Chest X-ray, PA view. Patient: 35 years old, sex F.
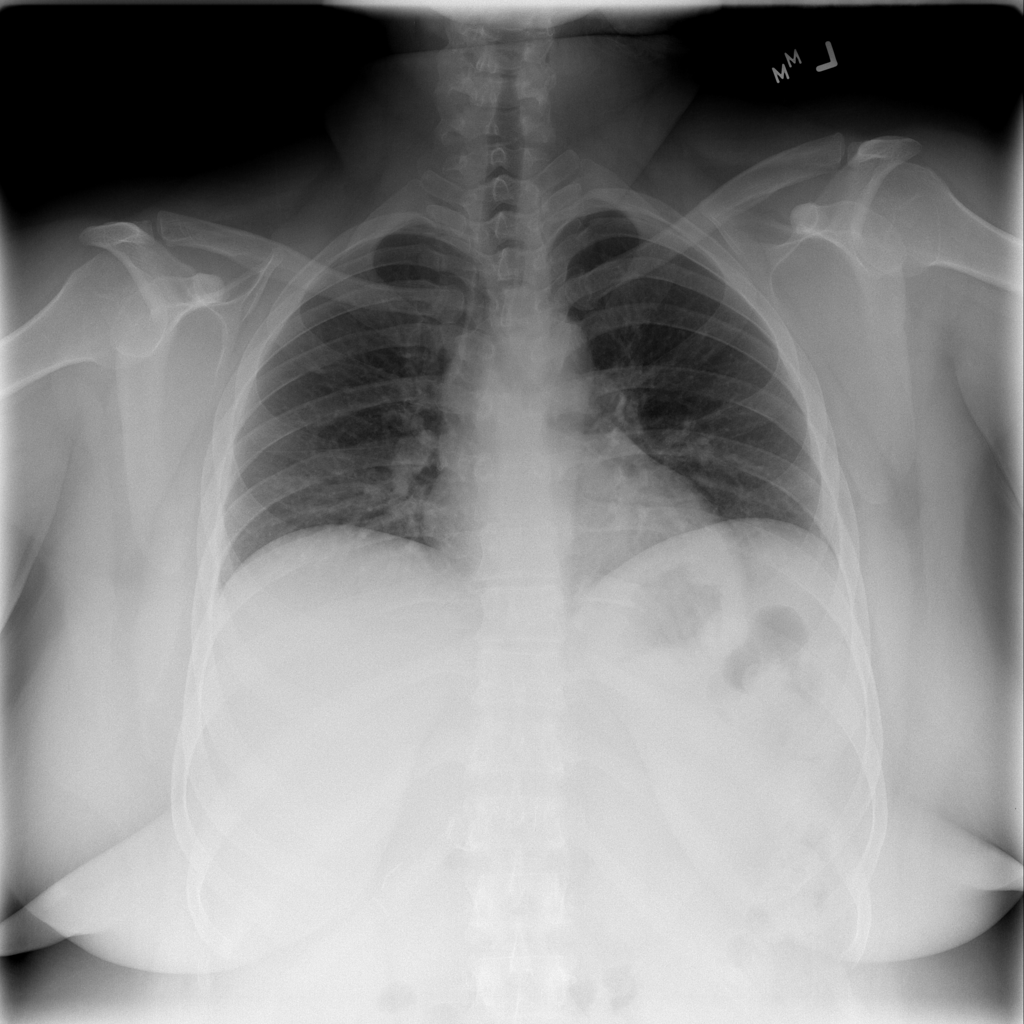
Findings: No Finding